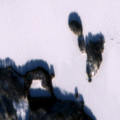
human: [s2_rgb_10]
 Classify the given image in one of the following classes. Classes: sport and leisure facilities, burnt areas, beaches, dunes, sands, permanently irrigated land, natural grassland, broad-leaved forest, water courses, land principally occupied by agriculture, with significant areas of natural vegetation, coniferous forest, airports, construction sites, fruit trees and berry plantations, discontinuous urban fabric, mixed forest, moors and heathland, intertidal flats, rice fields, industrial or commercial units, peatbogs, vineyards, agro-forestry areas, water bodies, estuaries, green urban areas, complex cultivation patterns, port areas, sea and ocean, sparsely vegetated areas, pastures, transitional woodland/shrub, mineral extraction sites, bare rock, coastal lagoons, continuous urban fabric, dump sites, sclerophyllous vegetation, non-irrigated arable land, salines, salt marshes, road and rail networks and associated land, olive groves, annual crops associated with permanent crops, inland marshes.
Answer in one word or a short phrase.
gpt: coniferous forest, mixed forest, water bodies